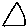
Label: triangle